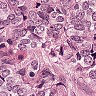
Metastatic tissue present: yes